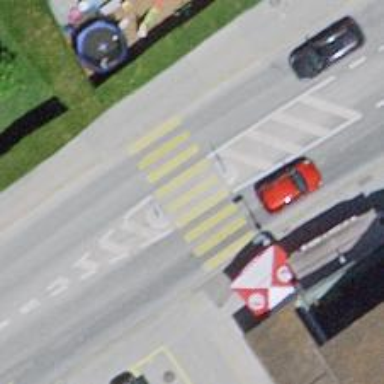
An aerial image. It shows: Uncontrolled zebra crossing with pedestrian island.